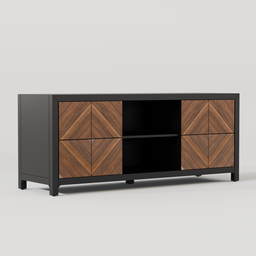
Label: furniture